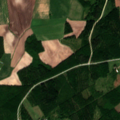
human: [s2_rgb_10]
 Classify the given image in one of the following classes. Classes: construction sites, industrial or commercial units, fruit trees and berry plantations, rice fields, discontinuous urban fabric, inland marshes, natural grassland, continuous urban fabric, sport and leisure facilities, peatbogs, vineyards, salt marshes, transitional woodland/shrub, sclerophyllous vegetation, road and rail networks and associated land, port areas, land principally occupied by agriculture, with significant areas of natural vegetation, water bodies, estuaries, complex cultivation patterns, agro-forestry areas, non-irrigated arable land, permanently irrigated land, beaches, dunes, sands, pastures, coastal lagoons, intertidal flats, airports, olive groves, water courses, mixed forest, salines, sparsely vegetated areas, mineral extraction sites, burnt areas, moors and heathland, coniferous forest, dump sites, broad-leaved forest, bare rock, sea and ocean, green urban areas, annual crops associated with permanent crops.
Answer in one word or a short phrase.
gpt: non-irrigated arable land, land principally occupied by agriculture, with significant areas of natural vegetation, coniferous forest, mixed forest